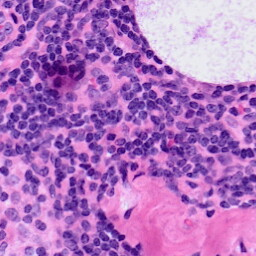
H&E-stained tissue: LymphNode